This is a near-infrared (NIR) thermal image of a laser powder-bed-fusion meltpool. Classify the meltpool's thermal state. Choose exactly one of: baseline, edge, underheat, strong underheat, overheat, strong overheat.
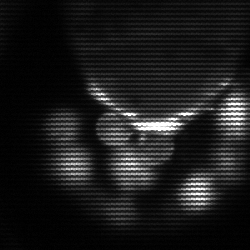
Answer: baseline